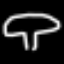
Label: mushroom